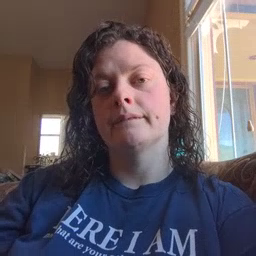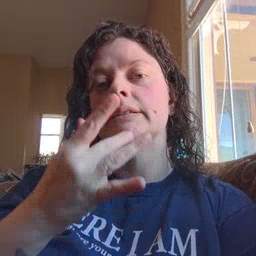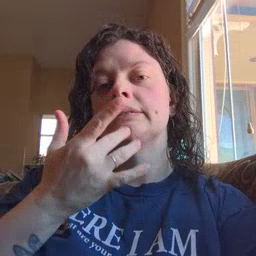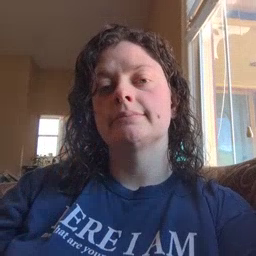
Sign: taste